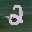
Label: 2